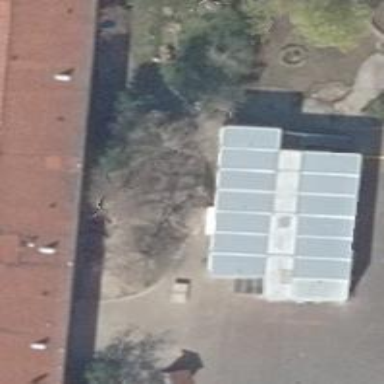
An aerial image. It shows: School building.